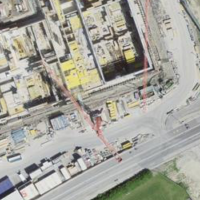
EUNIS habitat code: 41
Species observed at this site:
Filipendula ulmaria